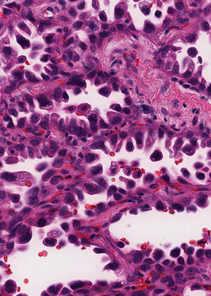
Tumor epithelial tissue: yes
Tumor-associated stroma tissue: yes
Normal tissue: no